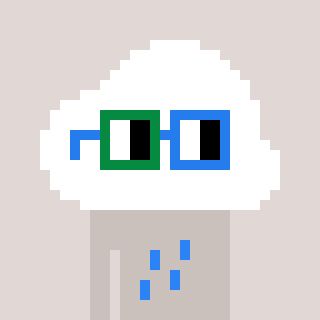
a pixel art character with square green and blue glasses, a cloud-shaped head and a foggrey-colored body on a warm background